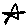
Label: star